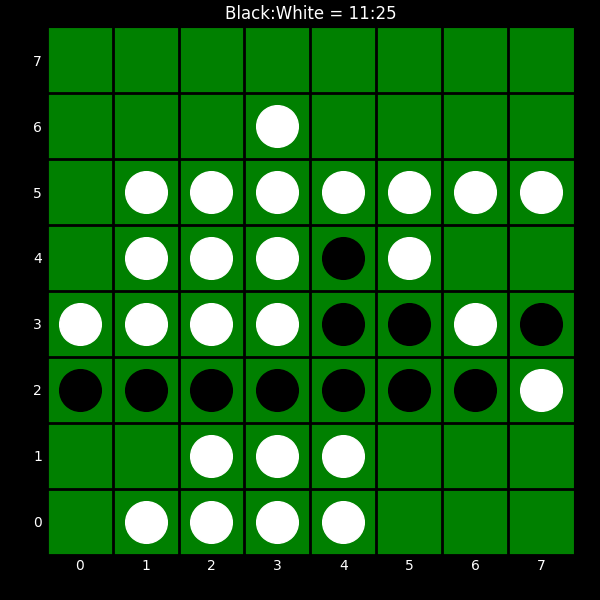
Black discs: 11
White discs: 25